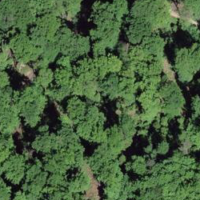
EUNIS habitat code: 41
Species observed at this site:
Cardamine heptaphylla